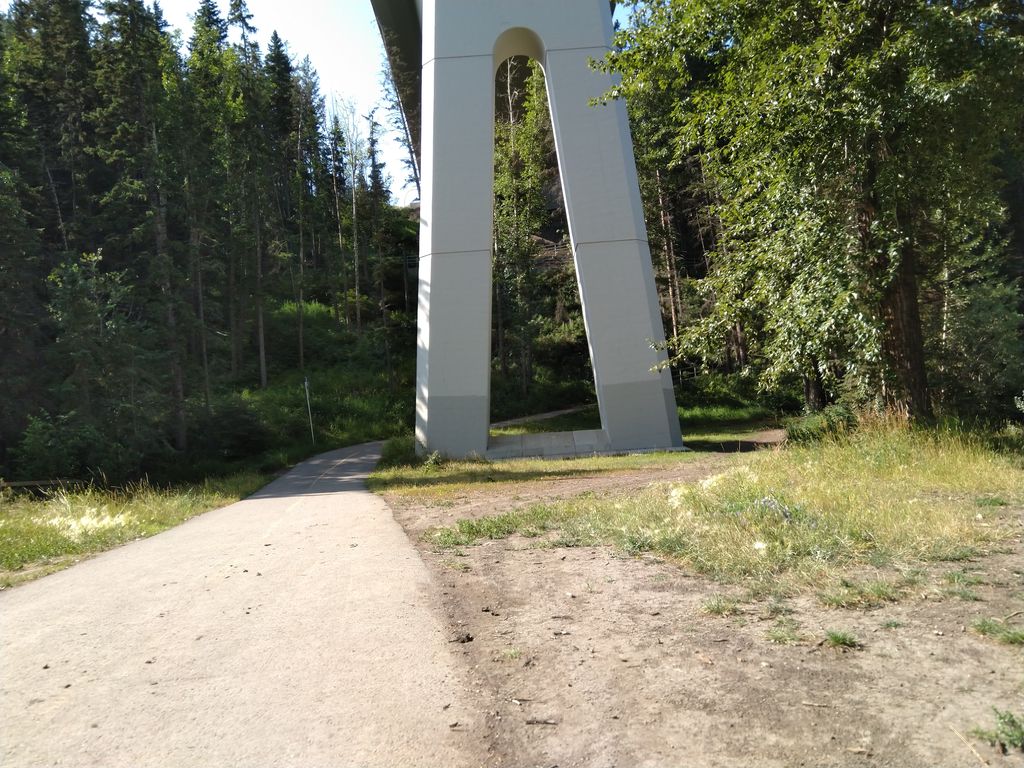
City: calgary